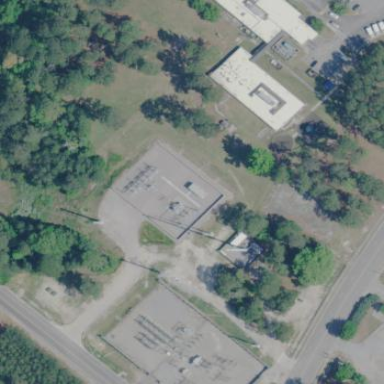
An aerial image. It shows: There is distribution substation enclosed by fence.